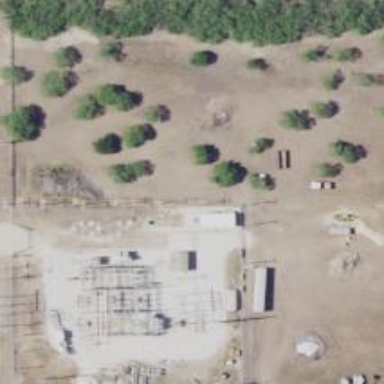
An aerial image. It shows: Power substation with transmission level designation. It is enclosed by fence.